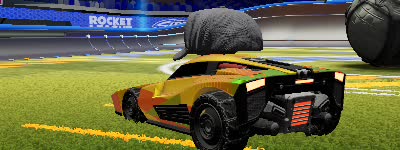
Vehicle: breakout